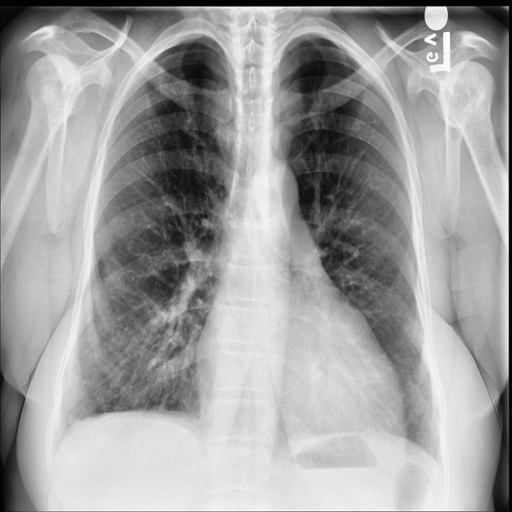
Finding: NORMAL